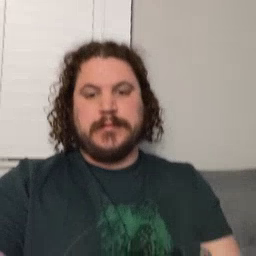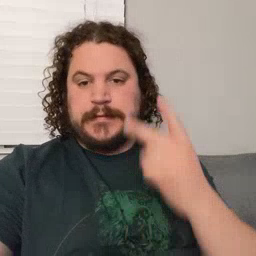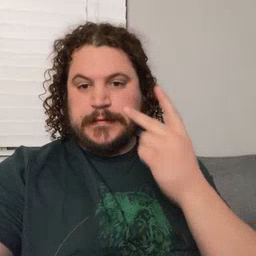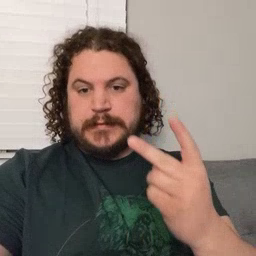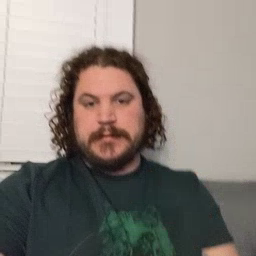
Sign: see